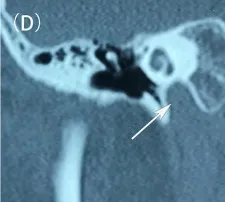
Preoperative evaluation and diagnostic imaging of the patient. (E, F) Pre-treatment DSAs showed that a narrowing of the sigmoid sinus at its junction with the internal jugular vein, and a high jugular bulb (white arrow).
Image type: radiology (ct)